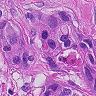
Metastatic tissue present: yes